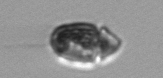
Label: Amphidinium